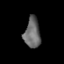
Tissue: prostate
Cell type: Fibroblasts
Senescence score: 0.7031
Nuclear area (px): 471
Mean DAPI intensity: 105.635